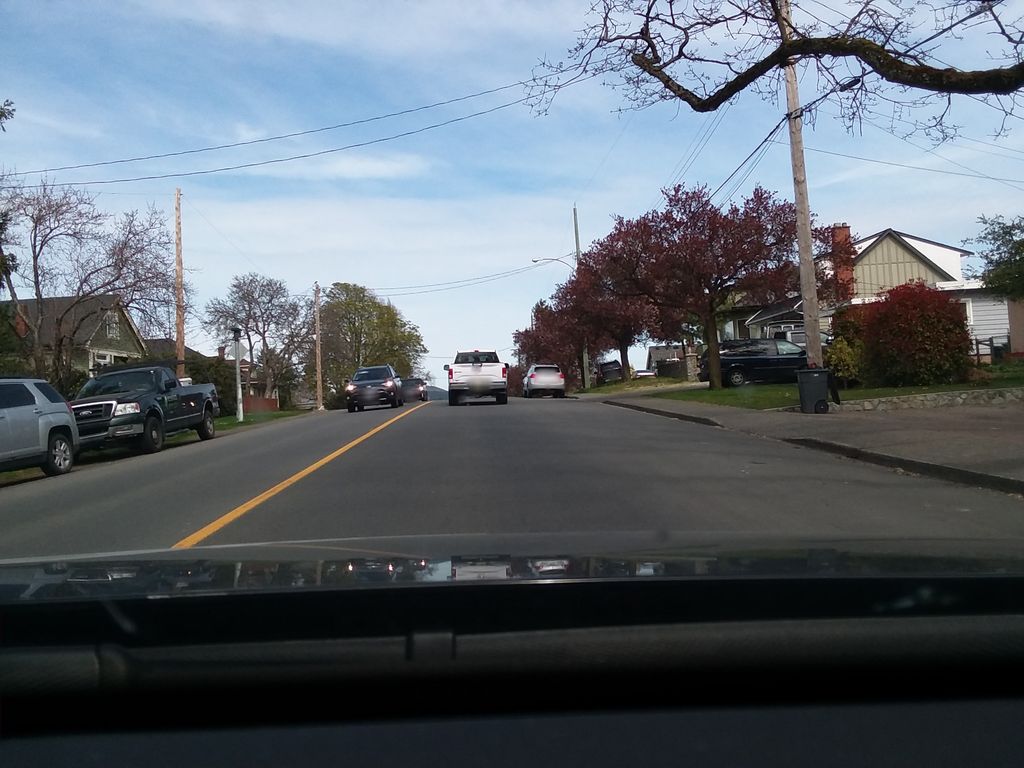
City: victoria